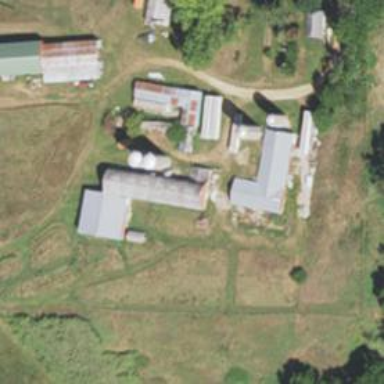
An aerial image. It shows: Silo.